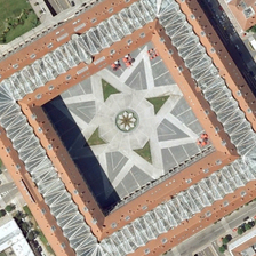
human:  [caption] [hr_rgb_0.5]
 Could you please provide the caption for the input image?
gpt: There is a huge rectangular building under the sun.

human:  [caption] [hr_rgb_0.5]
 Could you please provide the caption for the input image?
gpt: Several buildings surround the square.

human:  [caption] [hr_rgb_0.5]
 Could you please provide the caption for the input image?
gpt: the bottom of the center of the building is a polygon .

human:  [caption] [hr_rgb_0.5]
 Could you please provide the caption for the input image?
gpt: Several buildings surround a square square.

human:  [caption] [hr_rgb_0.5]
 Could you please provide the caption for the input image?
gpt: There is a huge rectangular building in the sun.